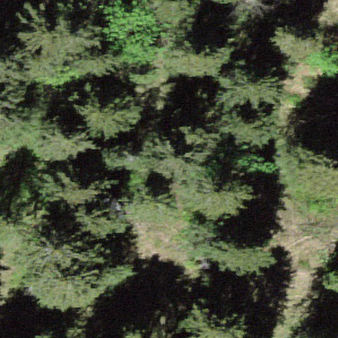
Label: other